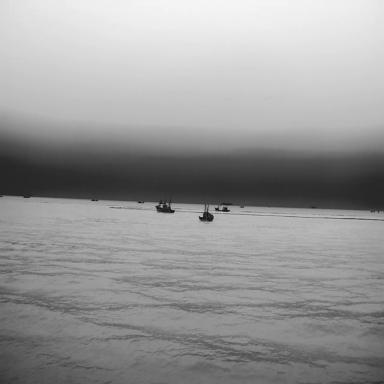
There are eight bulk_carriers in the infrared image.